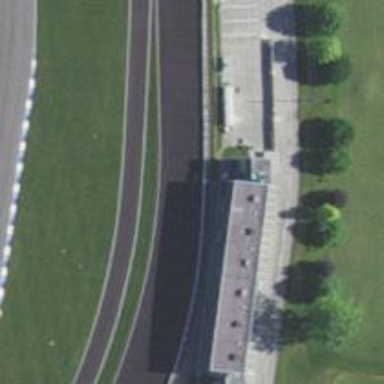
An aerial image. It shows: Raceway for motor sports.